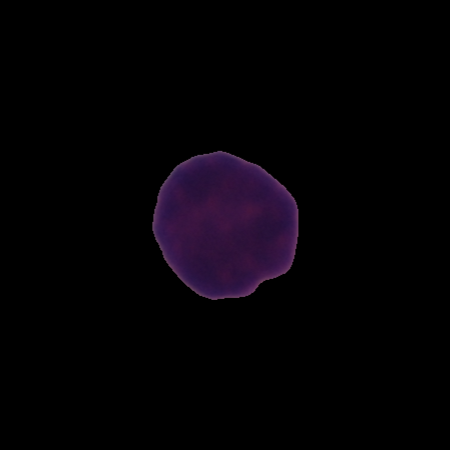
Label: healthy